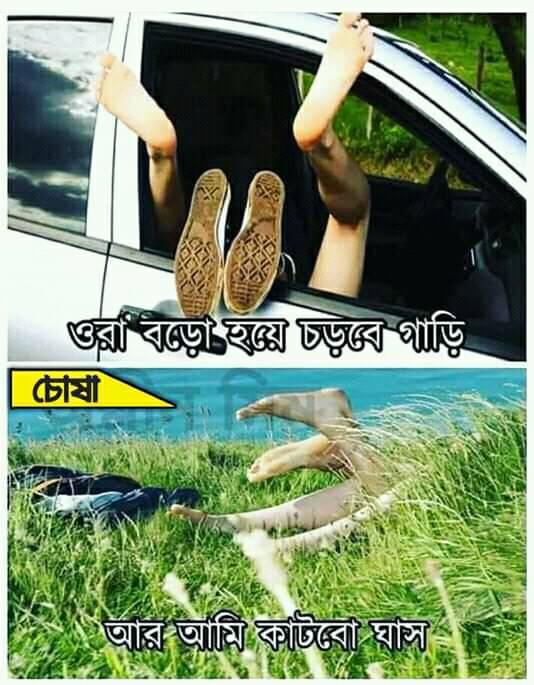
Caption: ওরা বড়ো হয়ে চড়বে গাড়ি    আর আমি কাটবো ঘাস
Label: non-hate